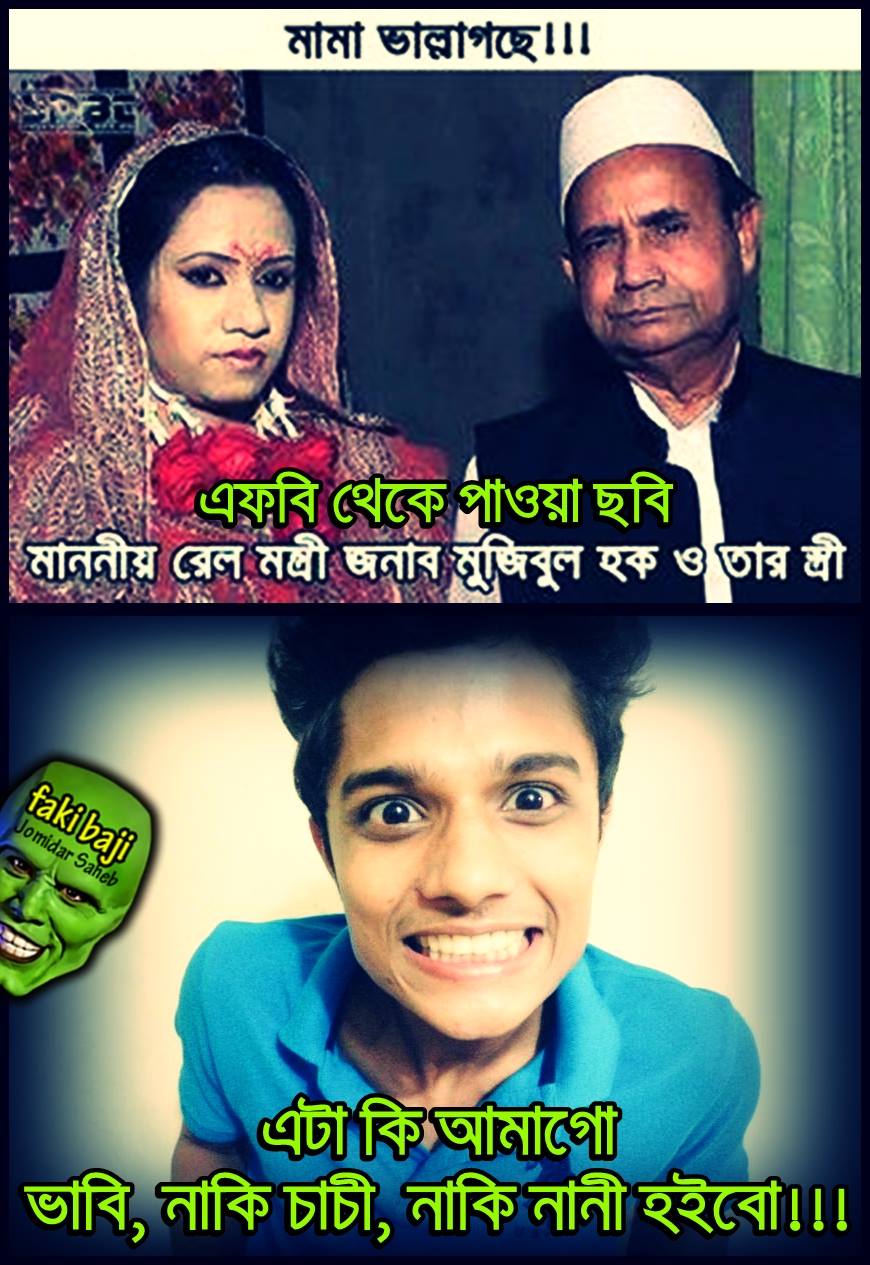
Caption: মামা ভাল্লাগসে এফবি থেকে পাওয়া ছবি মাননীয় রেল মন্ত্রী জনাব মুজিবুল হক ও তার স্ত্রী এইটা কি আমাগো ভাই,নাকি চাচী,নাকি নানী হইবো
Label: hate